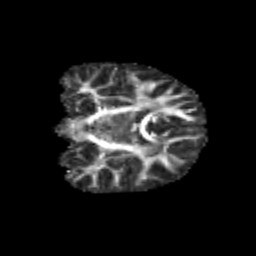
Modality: FA
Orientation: coronal
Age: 11
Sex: female
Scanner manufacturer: siemens
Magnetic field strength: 3 T
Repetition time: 3.8 s
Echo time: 0.07 s